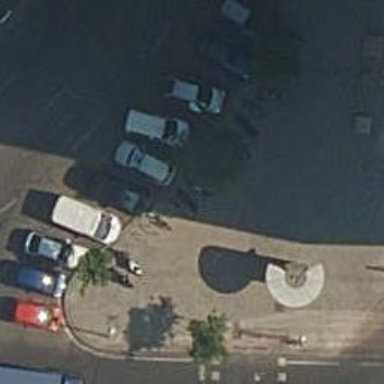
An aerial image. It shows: Bicycle parking area with stands.